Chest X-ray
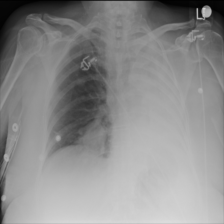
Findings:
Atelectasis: negative
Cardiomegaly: negative
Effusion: negative
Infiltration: negative
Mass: positive
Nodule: positive
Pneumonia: negative
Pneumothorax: negative
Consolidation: negative
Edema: negative
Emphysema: negative
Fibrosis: negative
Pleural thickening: negative
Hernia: negative